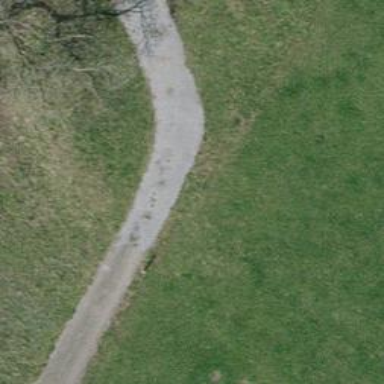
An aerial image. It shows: Paved track with grade 1 tracktype.